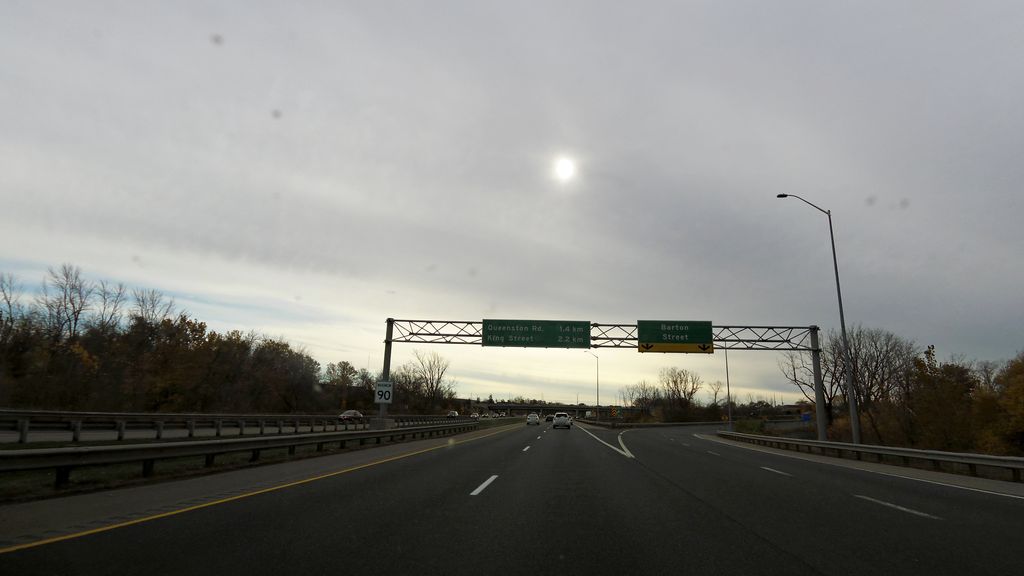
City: hamilton